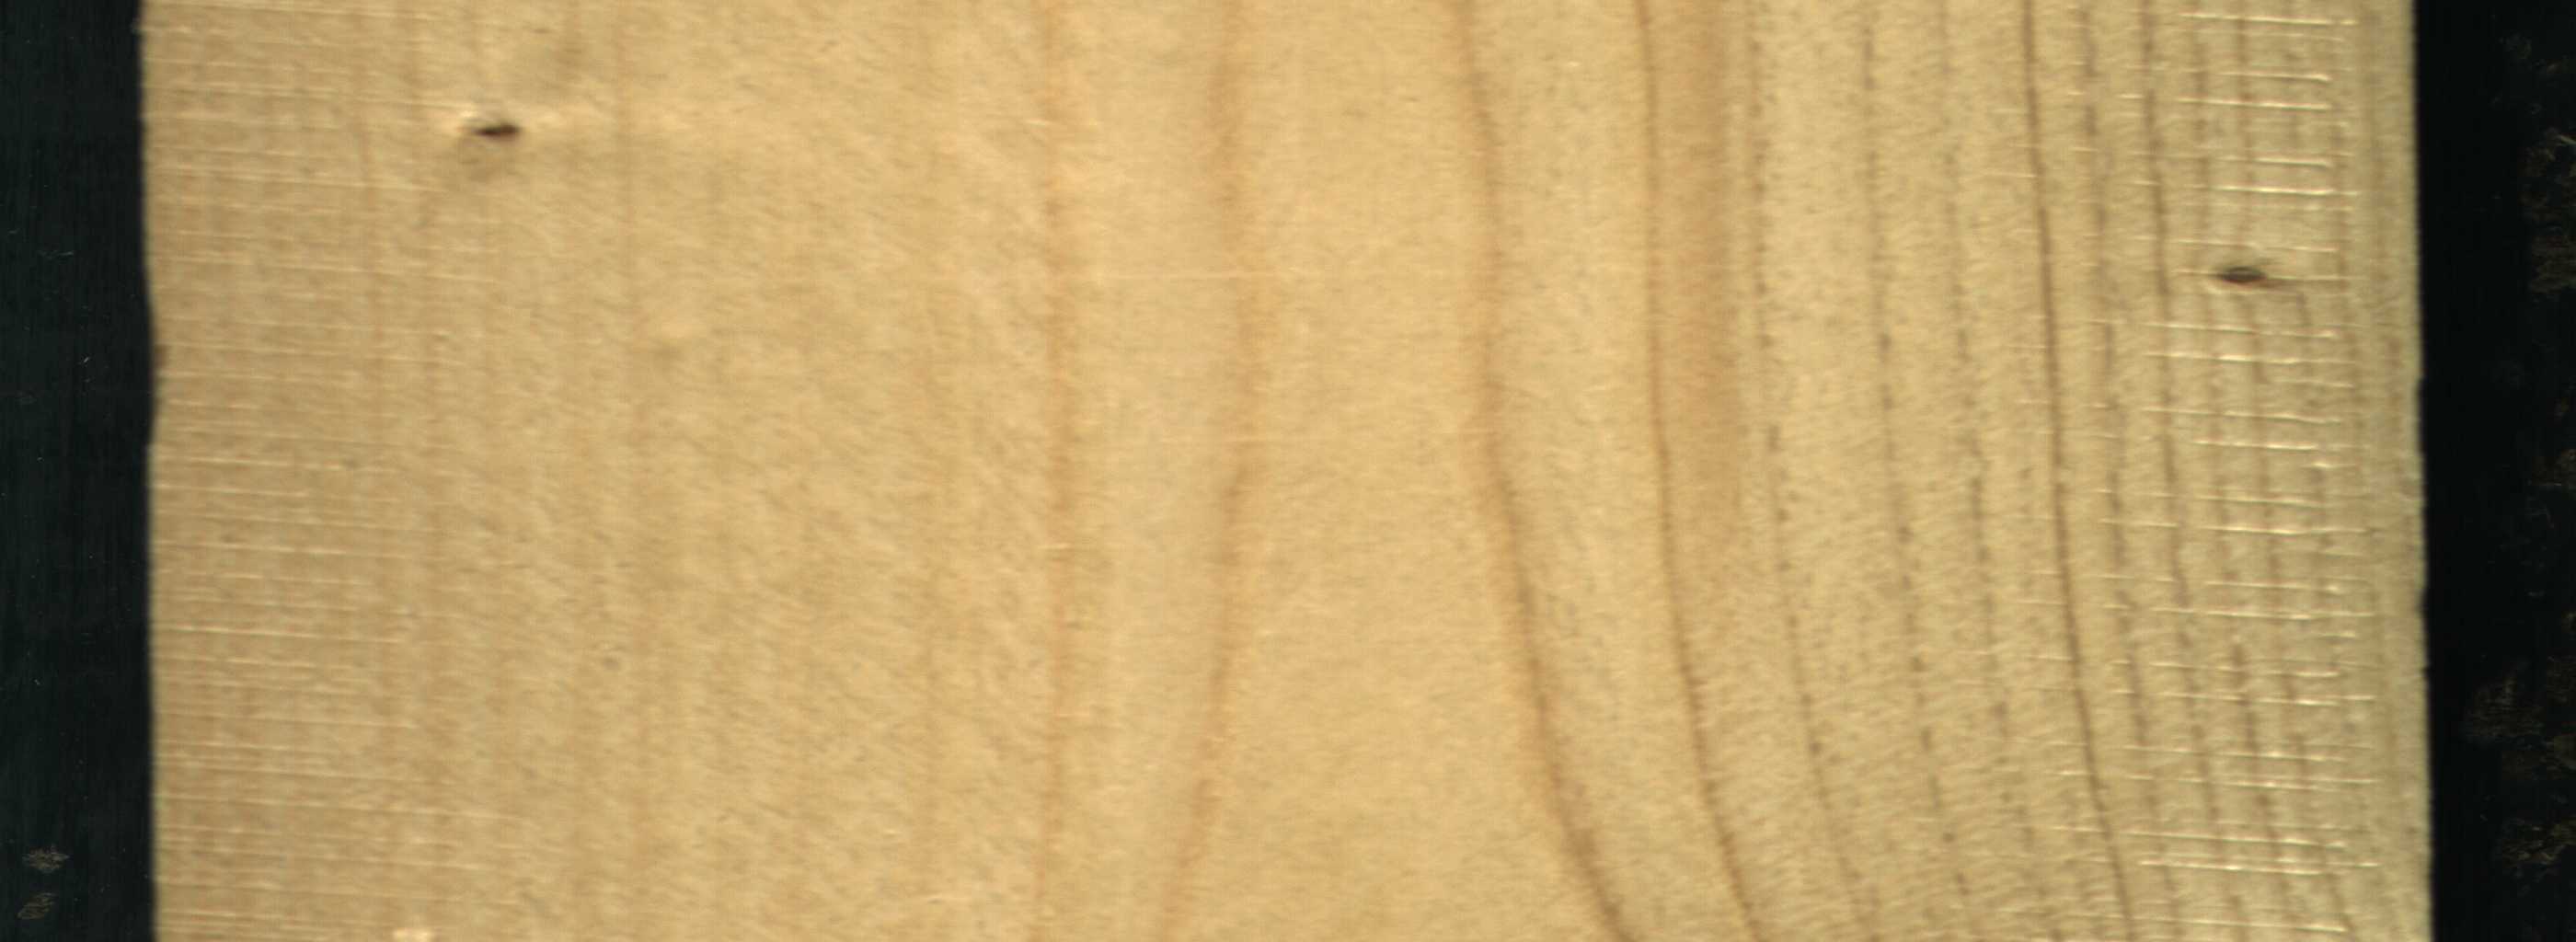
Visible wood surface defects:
Dead_Knot
Live_Knot